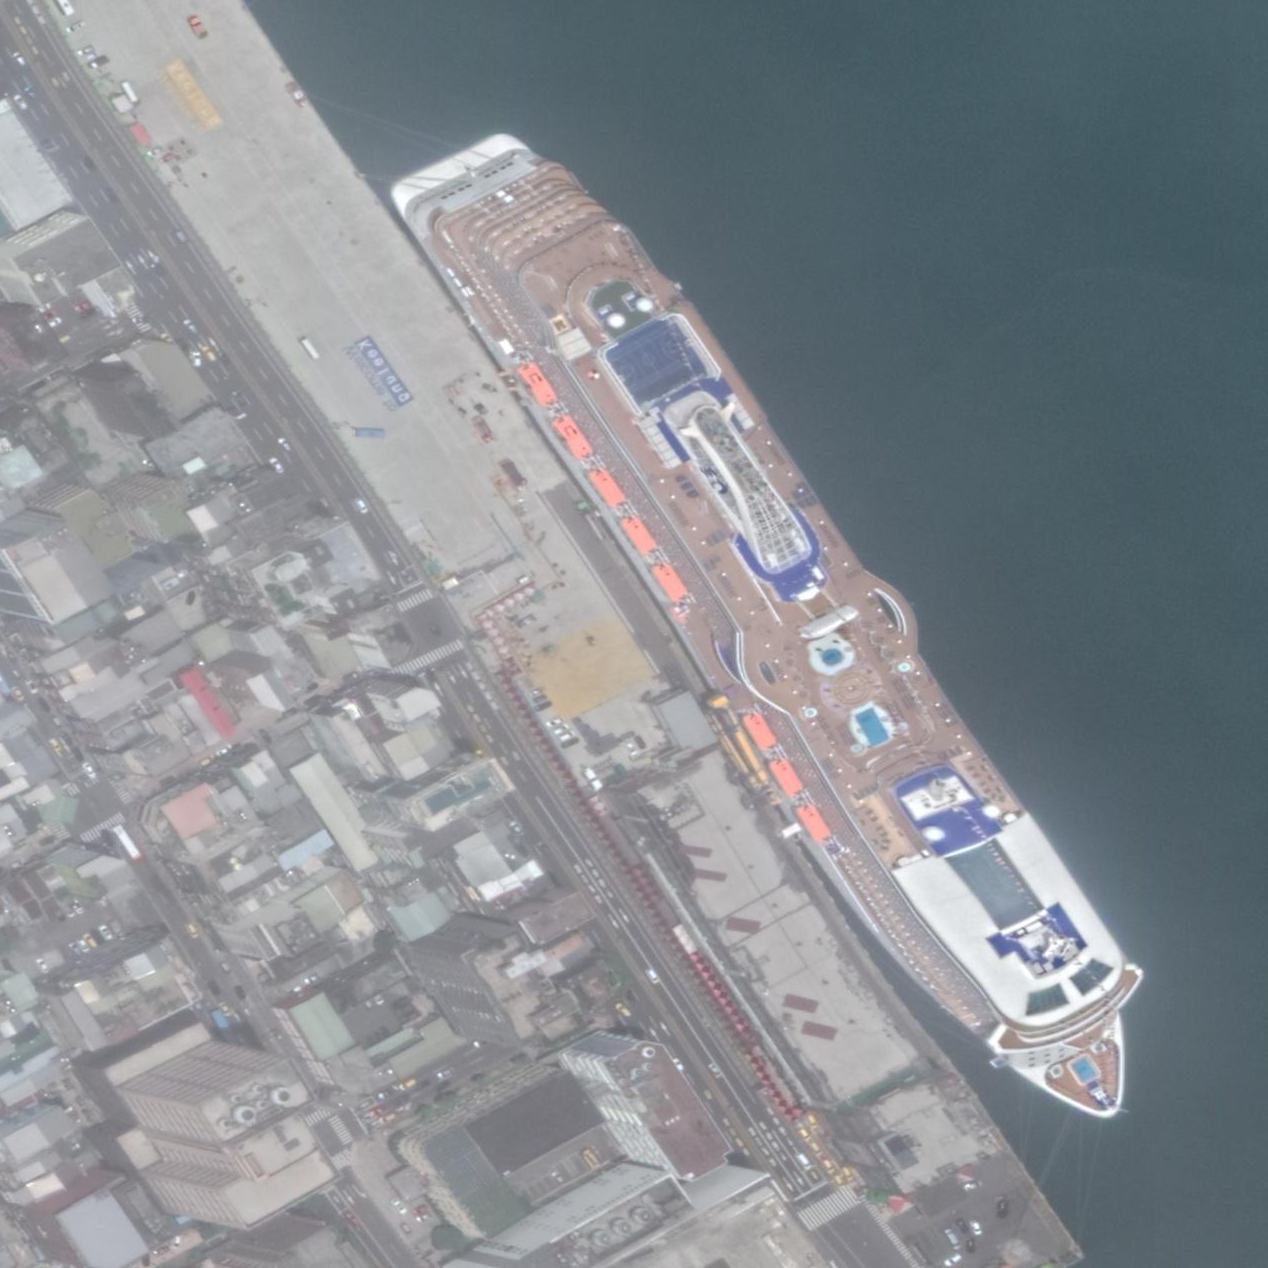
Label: civil